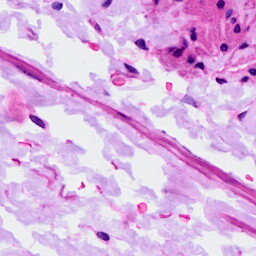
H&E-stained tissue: Ovarian